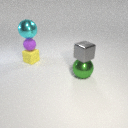
small purple rubber sphere above small yellow rubber cube